Question: I have an HTML site on which I have a form. The form is sent with the 'method=post' through a php document. Every entry in the form, gets to the mail successfully. Then in that PHP I have a "Thank you" note which also appears. The problem is found on the bottom of the page where an array is displayed. It says:
'Array ([0] => my text [1] => my text2)'
I obviously don't want it to be there, so what can I do to hide it or how can I fix this?
Here is the picture:

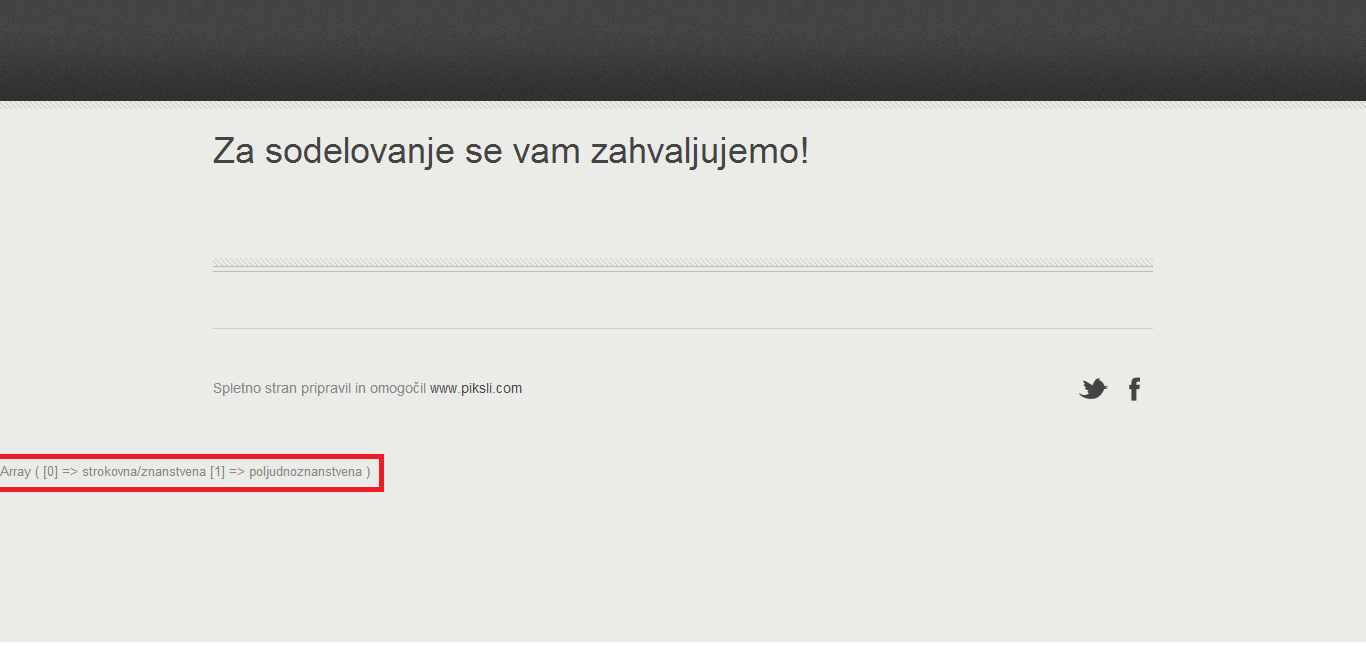
Answer: That is a 'print_r()'
If you are unsure where it is, and if you are using Linux(probably works on Mac, too) -
you can run:
'grep -R "print_r"' in your console to find where it is.